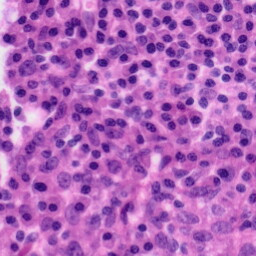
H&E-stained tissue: Tonsil